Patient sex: F
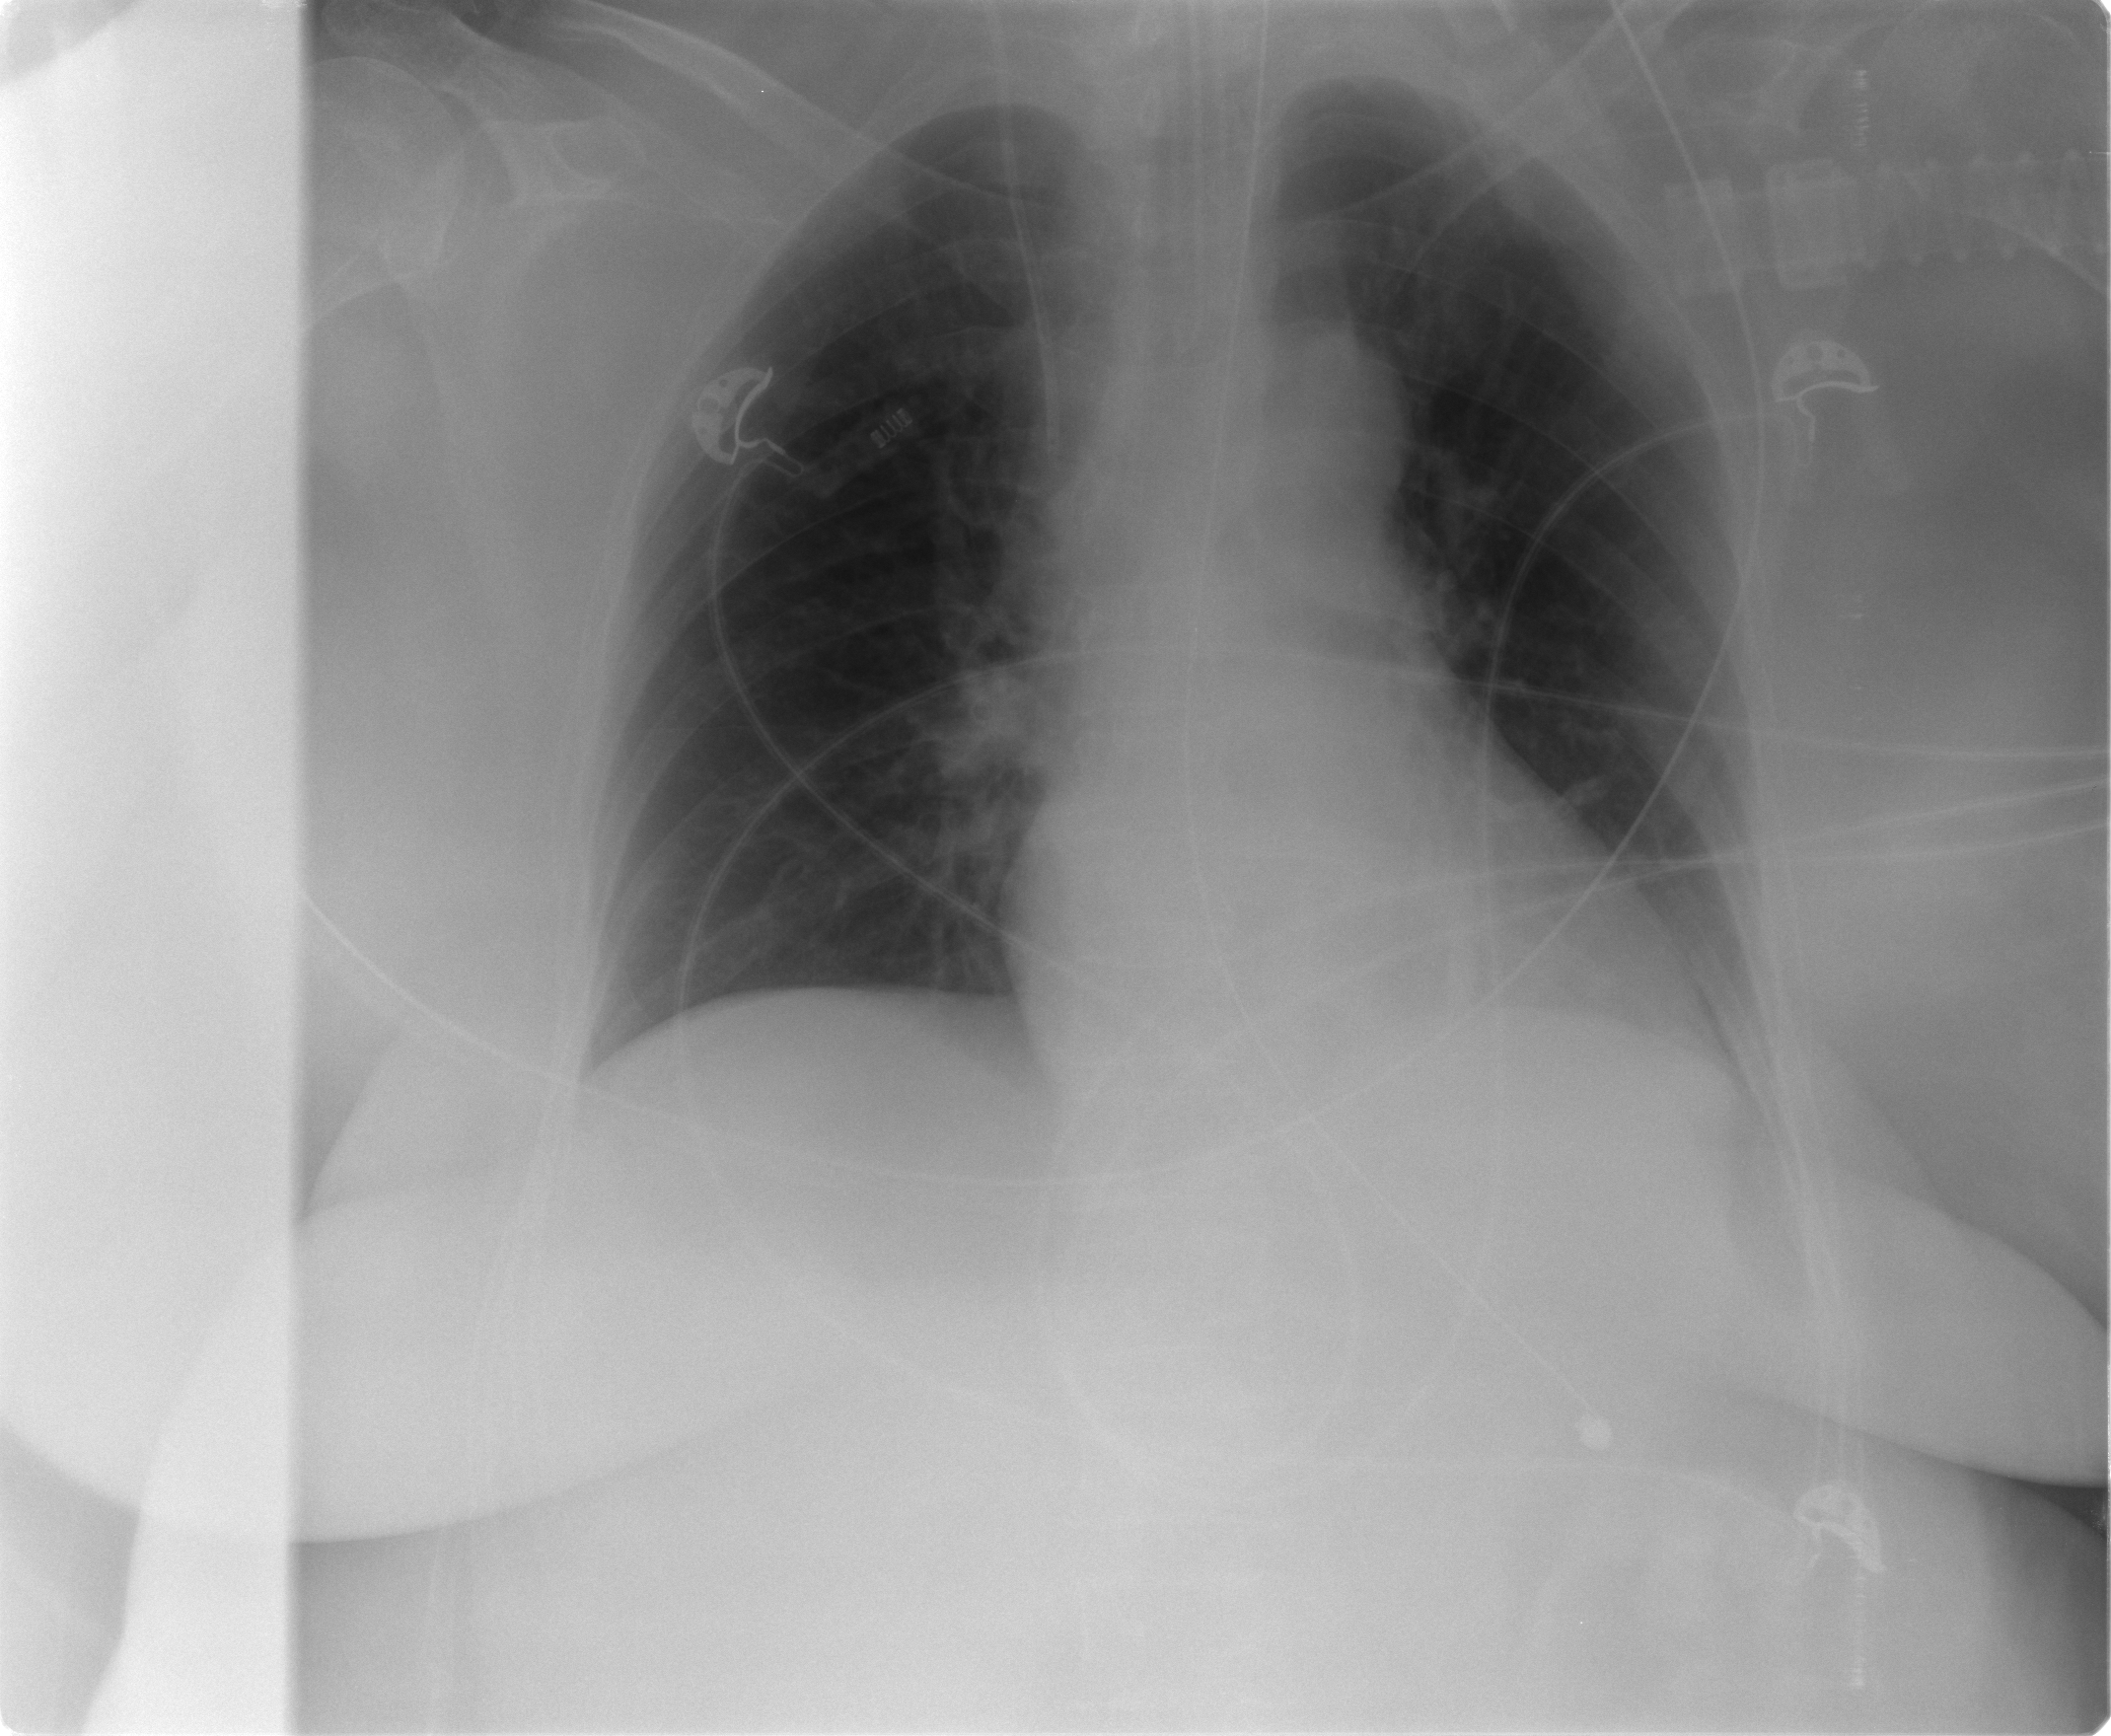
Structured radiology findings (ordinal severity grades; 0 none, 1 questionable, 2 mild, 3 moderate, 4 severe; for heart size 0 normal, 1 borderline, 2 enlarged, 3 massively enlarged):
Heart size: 0
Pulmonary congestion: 0
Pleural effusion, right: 0
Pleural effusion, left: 2
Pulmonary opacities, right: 0
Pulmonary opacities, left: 0
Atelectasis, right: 0
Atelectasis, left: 0